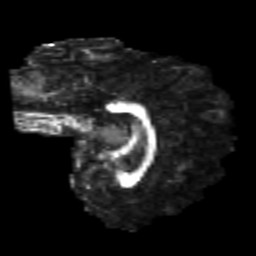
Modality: FA
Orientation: sagittal
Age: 21
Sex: female
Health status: healthy
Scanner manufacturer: philips
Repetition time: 7.384 s
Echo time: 0.08599 s